Question: Excel provides a table range now whereby you can automatically work in a table. I have noticed that the formulas work a little differently. Whilst I can get the normal formulas to work. I am struggling to get the @ColumnName reference to be a fixed reference. see below

Does anyone know what this style of reference is used for, why I would not use the normal style formulas and how to define a fixed reference for this reference style.
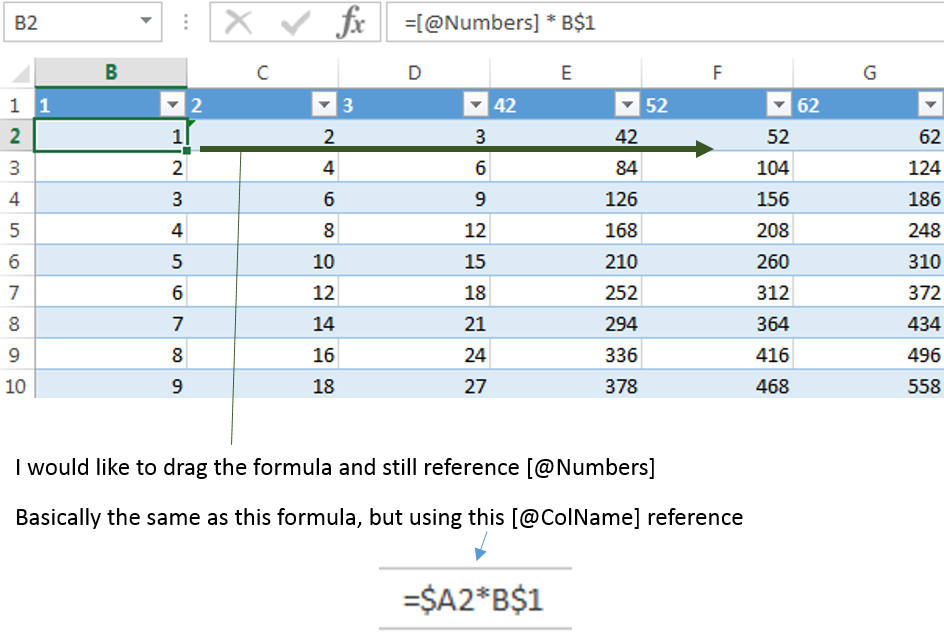
Answer: The table syntax makes reading your formulas much easier in general - assuming you use meaningful column name (in row 1 in your example). It also makes your models more robust.
However, it'll "lock" your column, so copying it to the left or right will not shift it - so there is not option similar to 'B$1'.
Here's the strange thing: if you drag the formula to the right with the mouse, the formula will actually adjust. If you use the shortcut - instead, the reference will stay locked to the column.
Alternatively, you can still use the normal references, so just use this here if you need it.